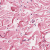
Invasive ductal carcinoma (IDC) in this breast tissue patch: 0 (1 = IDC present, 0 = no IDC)